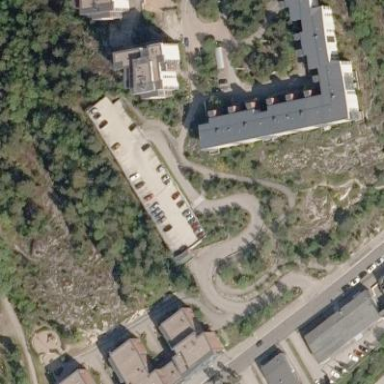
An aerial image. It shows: Multi-storey parking building.